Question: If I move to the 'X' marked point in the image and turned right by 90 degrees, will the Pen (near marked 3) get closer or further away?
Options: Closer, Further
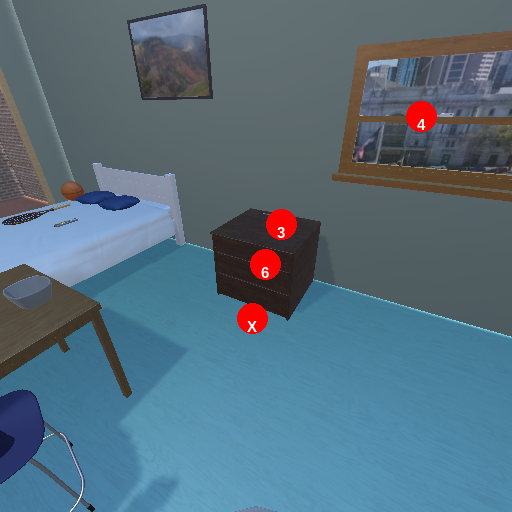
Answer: Closer